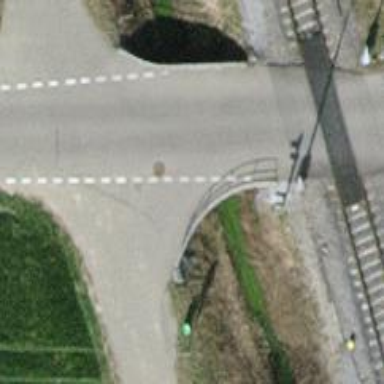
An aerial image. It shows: Tertiary road on asphalt surface crossing over bridge.